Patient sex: M
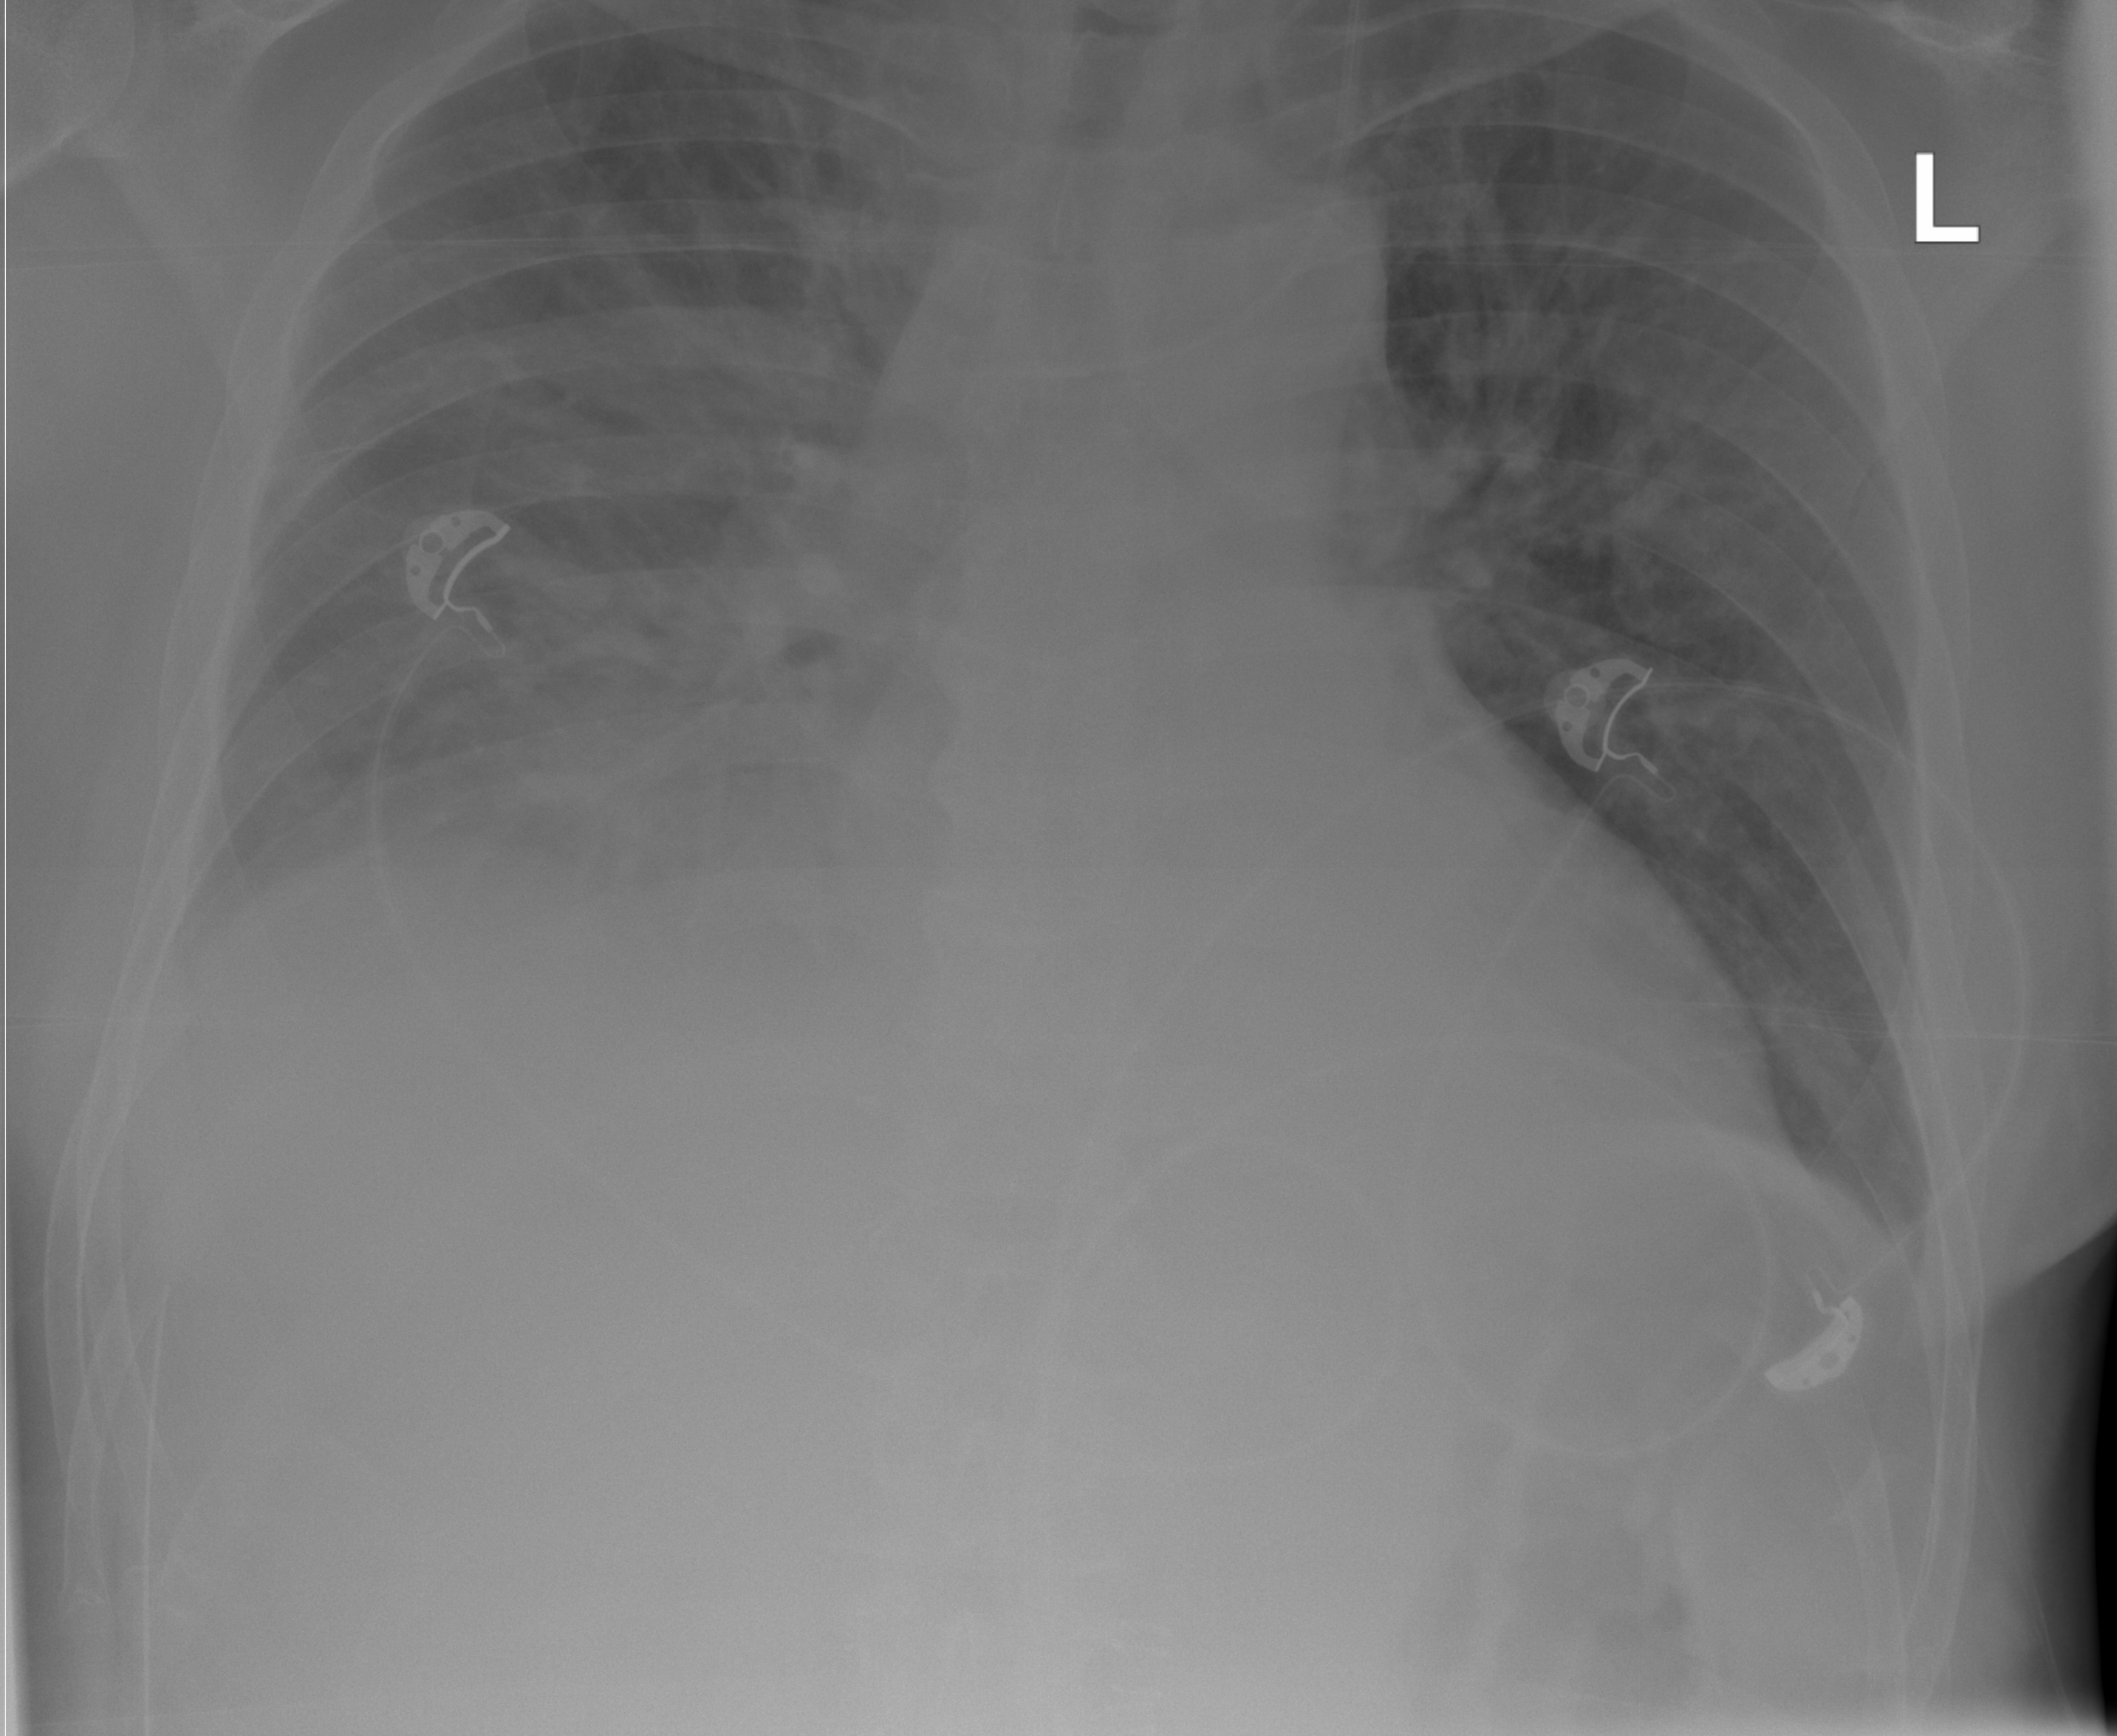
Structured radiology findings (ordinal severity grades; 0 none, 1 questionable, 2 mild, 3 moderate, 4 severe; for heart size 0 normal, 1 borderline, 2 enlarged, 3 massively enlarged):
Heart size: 2
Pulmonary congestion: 1
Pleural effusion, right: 2
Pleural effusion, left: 0
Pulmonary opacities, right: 0
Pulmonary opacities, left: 0
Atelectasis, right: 2
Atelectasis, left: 0